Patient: sex F, age 72
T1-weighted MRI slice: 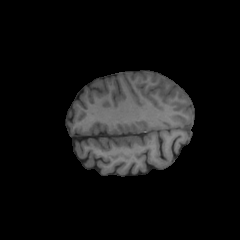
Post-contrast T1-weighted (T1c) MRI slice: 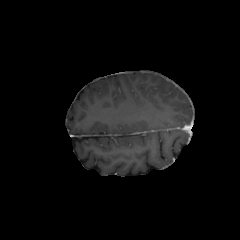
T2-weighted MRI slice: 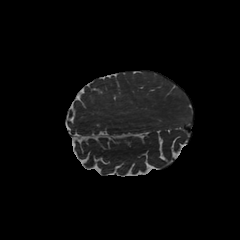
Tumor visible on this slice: no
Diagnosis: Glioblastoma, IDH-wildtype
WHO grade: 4